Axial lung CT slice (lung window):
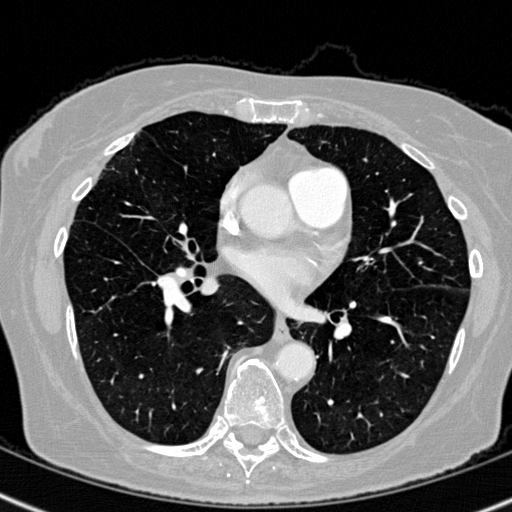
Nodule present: no